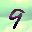
Label: 9